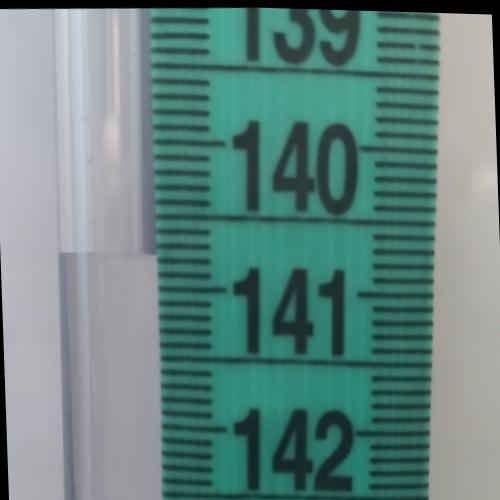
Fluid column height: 140.8 cm